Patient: sex F, age 74
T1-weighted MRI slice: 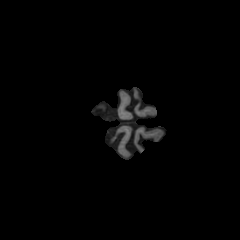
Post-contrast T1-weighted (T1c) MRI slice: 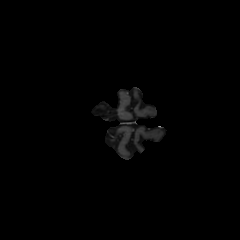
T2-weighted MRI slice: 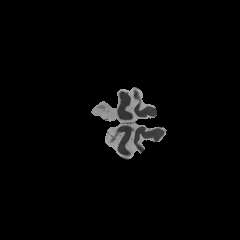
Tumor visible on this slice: no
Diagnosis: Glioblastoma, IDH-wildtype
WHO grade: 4